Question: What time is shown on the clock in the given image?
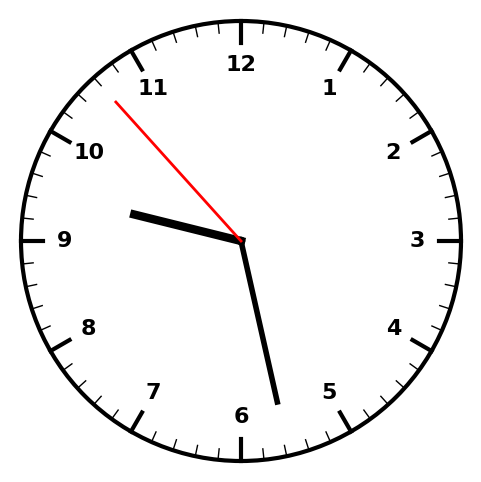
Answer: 09:27:53